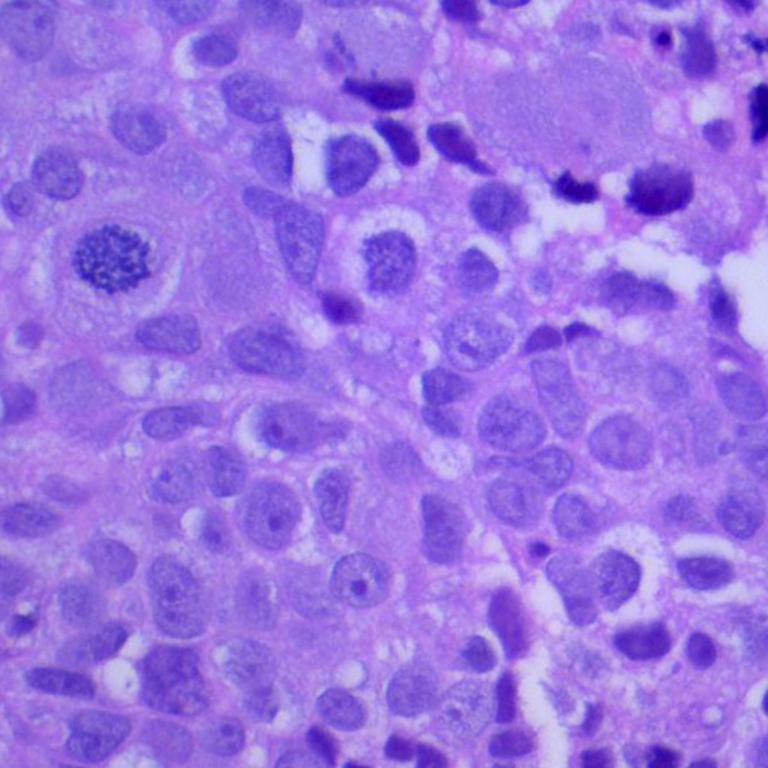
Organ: lung
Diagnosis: squamous carcinomas